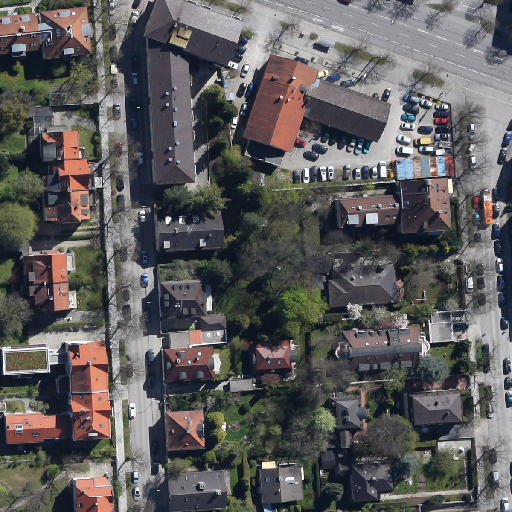
Referring expression: bikeway along with tree